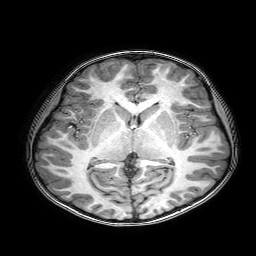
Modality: T1w
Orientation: coronal
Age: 6
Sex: female
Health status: healthy